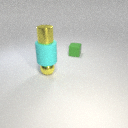
small yellow metal sphere below small yellow metal cylinder